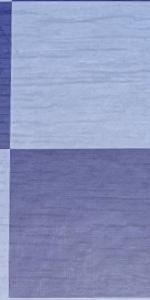
Label: Empty